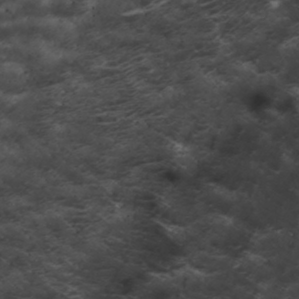
Label: non_frost